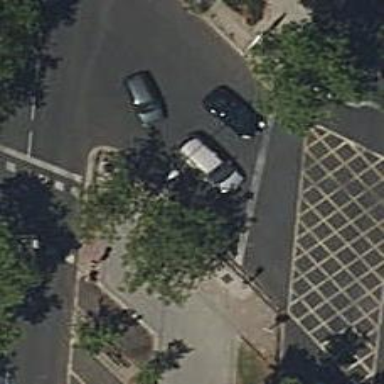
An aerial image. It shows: Road with traffic signals.